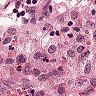
Metastatic tissue present: no